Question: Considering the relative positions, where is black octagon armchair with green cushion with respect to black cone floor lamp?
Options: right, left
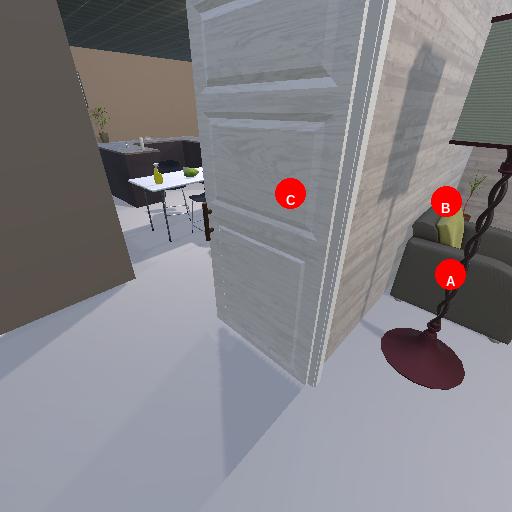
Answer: right